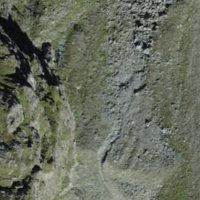
EUNIS habitat code: 48
Species observed at this site:
Saxifraga bryoides
Salix herbacea